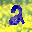
Label: 2